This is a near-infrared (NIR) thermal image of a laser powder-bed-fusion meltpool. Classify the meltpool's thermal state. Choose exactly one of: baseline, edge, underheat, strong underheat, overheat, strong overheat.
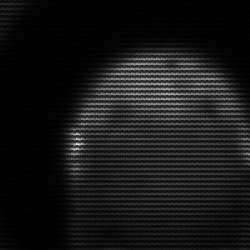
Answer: edge